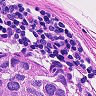
Metastatic tissue present: no